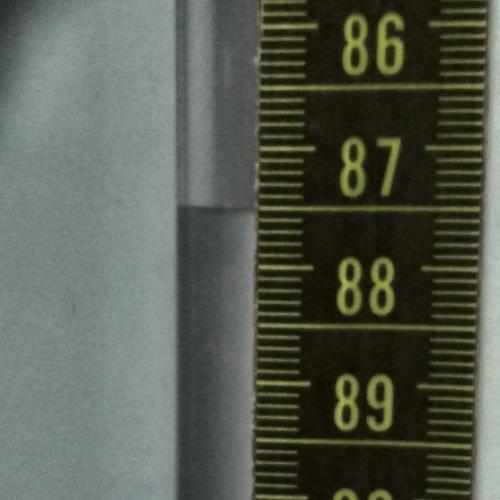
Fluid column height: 87.5 cm